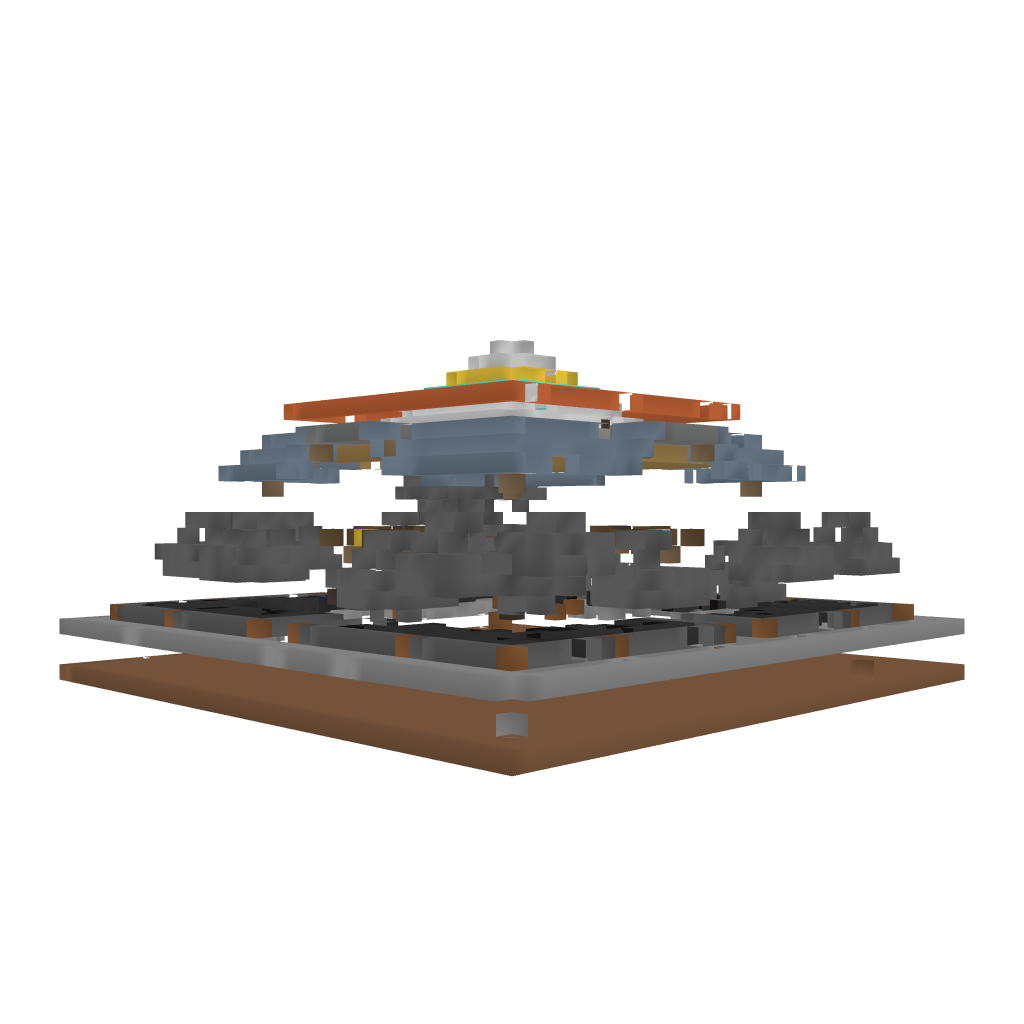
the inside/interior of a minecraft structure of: FiretopGames Submission